Question: I am trying to make a SQL call that avoids orders with Subtotal of $0. I can't get it to omit orders that have a Subtotal of 0.00.
My SQL call:
'''
SELECT Orders_Products.productID,
Orders_Products.QtyOrdered,
Orders.DateCreated,
Orders_Products.Subtotal,
SUM(Orders_Products.Subtotal) as Revenue
FROM 'Orders_Products'
INNER JOIN Orders
ON Orders_Products.OrderID = Orders.OrderID
WHERE ProductID <= 21
AND ProductID >= 19
OR ProductID = 41
AND Orders_Products.Subtotal <> 0.00
AND MONTH(Orders.DateCreated) = MONTH(CURDATE())
AND Year(Orders.DateCreated) = YEAR(CURDATE())
GROUP BY DateCreated
ORDER BY 'Orders'.'DateCreated' DESC
'''
This is where I'm having the issue (still shows orders with Subtotal 0.00):
'''
AND Orders_Products.Subtotal <> 0.00
'''
I've also tried
'''
AND Orders_Products.Subtotal != 0.00
AND Orders_Products.Subtotal <> 0
AND Orders_Products.Subtotal <> "0.00"
'''
But my output still includes line items with Subtotal 0.00:

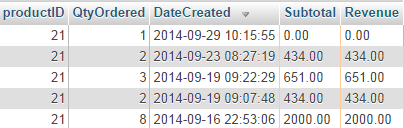
Answer: I guess there is something wrong with brackets.
It looks like it should be gathered as one condition:
'''
(ProductID <= 21 AND ProductID >= 19 OR ProductID = 41)
'''